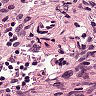
Metastatic tissue present: no